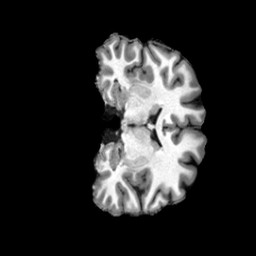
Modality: T1w
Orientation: coronal
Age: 22
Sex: female
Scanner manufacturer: siemens
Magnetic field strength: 3 T
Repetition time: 2.5 s
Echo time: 0.00222 s